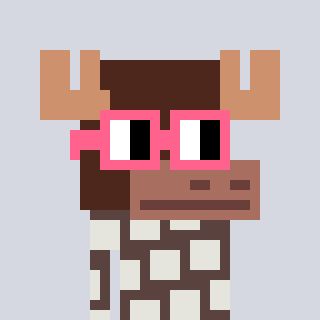
a pixel art character with square pink glasses, a moose-shaped head and a darkbrown-colored body on a cool background